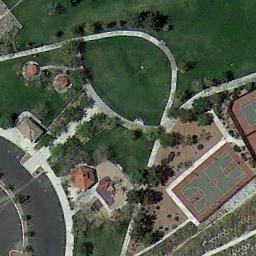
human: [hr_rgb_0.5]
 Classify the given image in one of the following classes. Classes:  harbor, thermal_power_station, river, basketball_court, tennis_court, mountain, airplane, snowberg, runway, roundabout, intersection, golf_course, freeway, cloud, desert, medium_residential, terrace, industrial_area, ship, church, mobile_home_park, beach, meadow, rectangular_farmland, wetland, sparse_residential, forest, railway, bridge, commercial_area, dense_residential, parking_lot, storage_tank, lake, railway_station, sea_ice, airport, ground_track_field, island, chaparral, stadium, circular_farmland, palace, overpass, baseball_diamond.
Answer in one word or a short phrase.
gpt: basketball_court